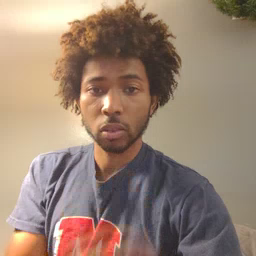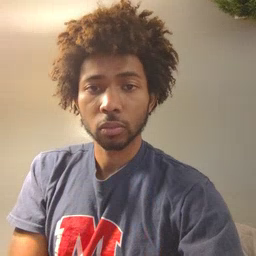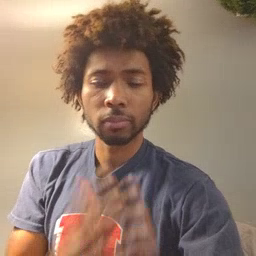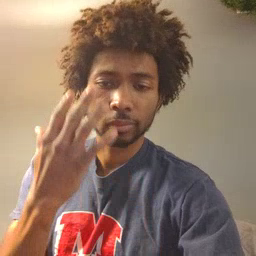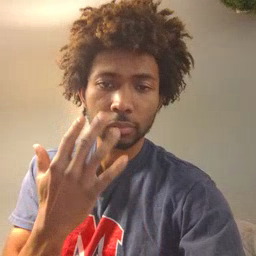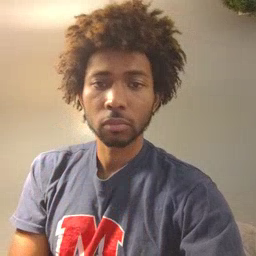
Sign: sad